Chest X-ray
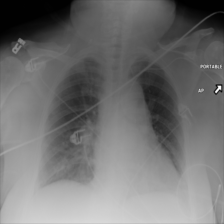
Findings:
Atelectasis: negative
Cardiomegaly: negative
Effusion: negative
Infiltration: negative
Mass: negative
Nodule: negative
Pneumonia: negative
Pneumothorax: negative
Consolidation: negative
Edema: negative
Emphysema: negative
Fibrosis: negative
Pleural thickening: negative
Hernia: negative